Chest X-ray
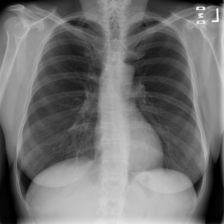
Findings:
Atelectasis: negative
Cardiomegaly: negative
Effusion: negative
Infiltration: negative
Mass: negative
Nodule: negative
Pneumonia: negative
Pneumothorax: negative
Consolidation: negative
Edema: negative
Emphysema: negative
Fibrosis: negative
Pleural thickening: negative
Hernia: negative